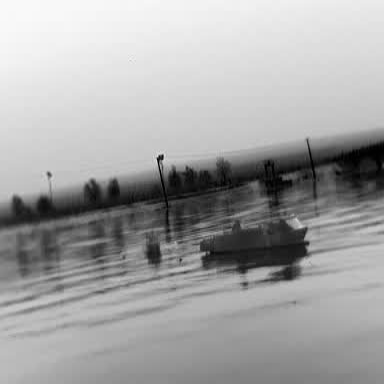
There is a container_ship in the infrared image.